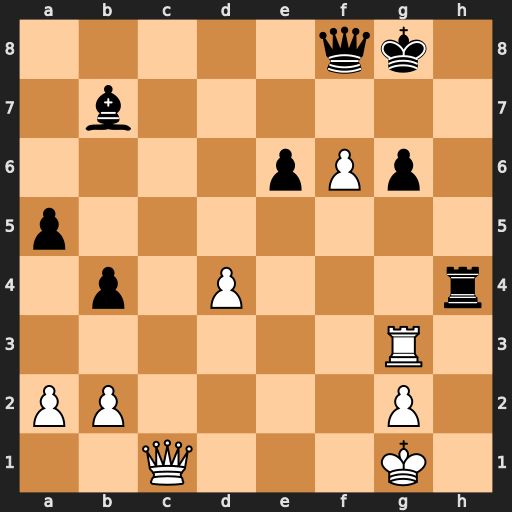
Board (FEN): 5qk1/1b6/4pPp1/p7/1p1P3r/6R1/PP4P1/2Q3K1
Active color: w
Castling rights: -
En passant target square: -
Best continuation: Rxg6+ Kh8 Qg5